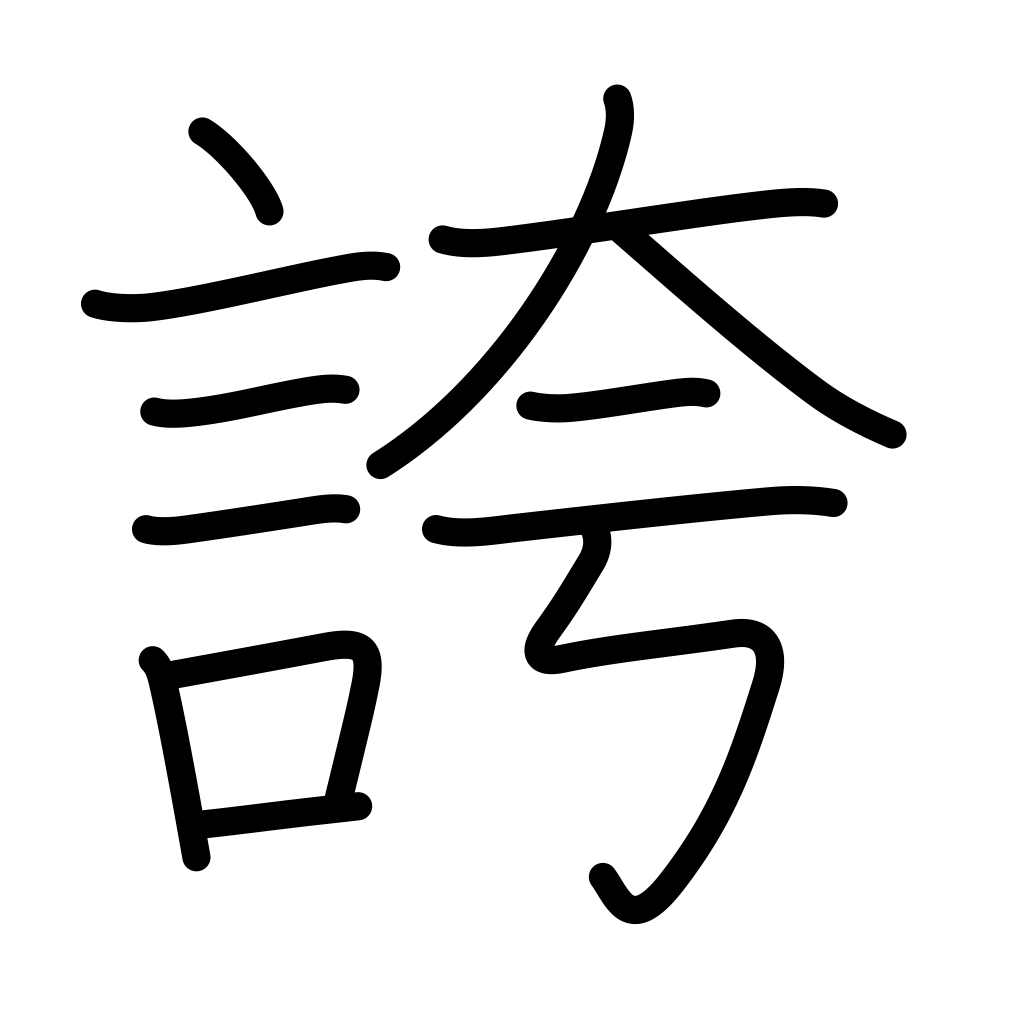
Meaning: boast, be proud, pride, triumphantly